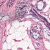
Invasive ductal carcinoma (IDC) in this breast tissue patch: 0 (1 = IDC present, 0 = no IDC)